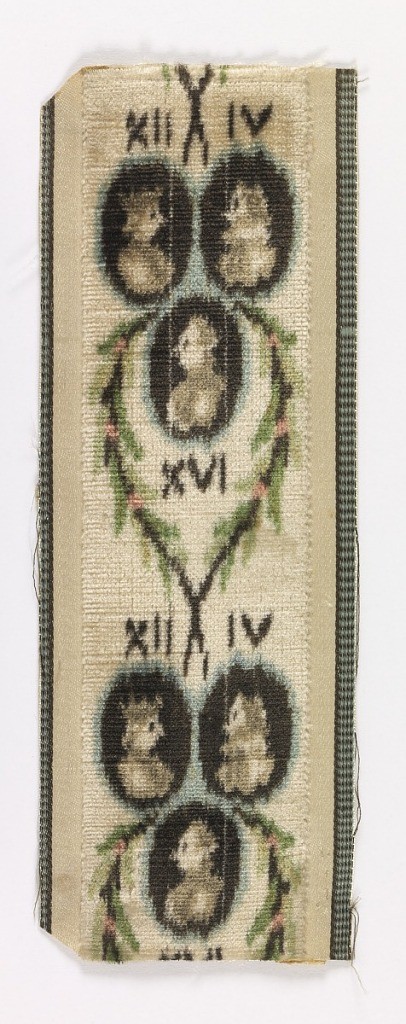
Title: Fragment
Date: late 18th century
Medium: silk Technique: warp-dyed, cut supplementary warp pile (velvet) in a satin foundation
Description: Fragment of cut velvet has three oval medallions with portraits of Louis XII, Henri IV, and Louis XVI. Medallion with Louis XVI has an elongated floral wreath around it. Ground is off-white.